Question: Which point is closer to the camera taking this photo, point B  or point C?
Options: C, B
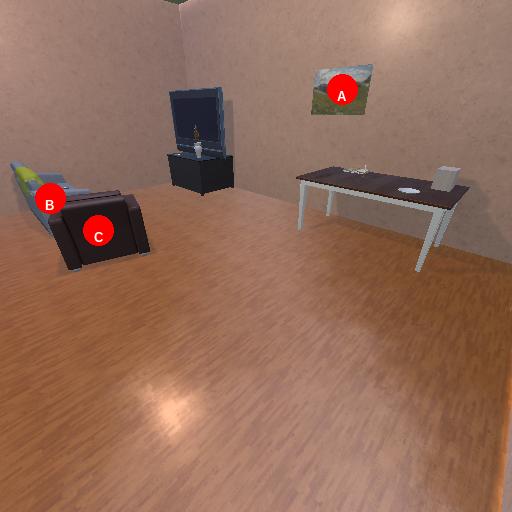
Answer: C